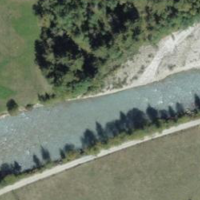
EUNIS habitat code: 24
Species observed at this site:
Apis mellifera
Motacilla alba
Motacilla cinerea